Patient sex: M
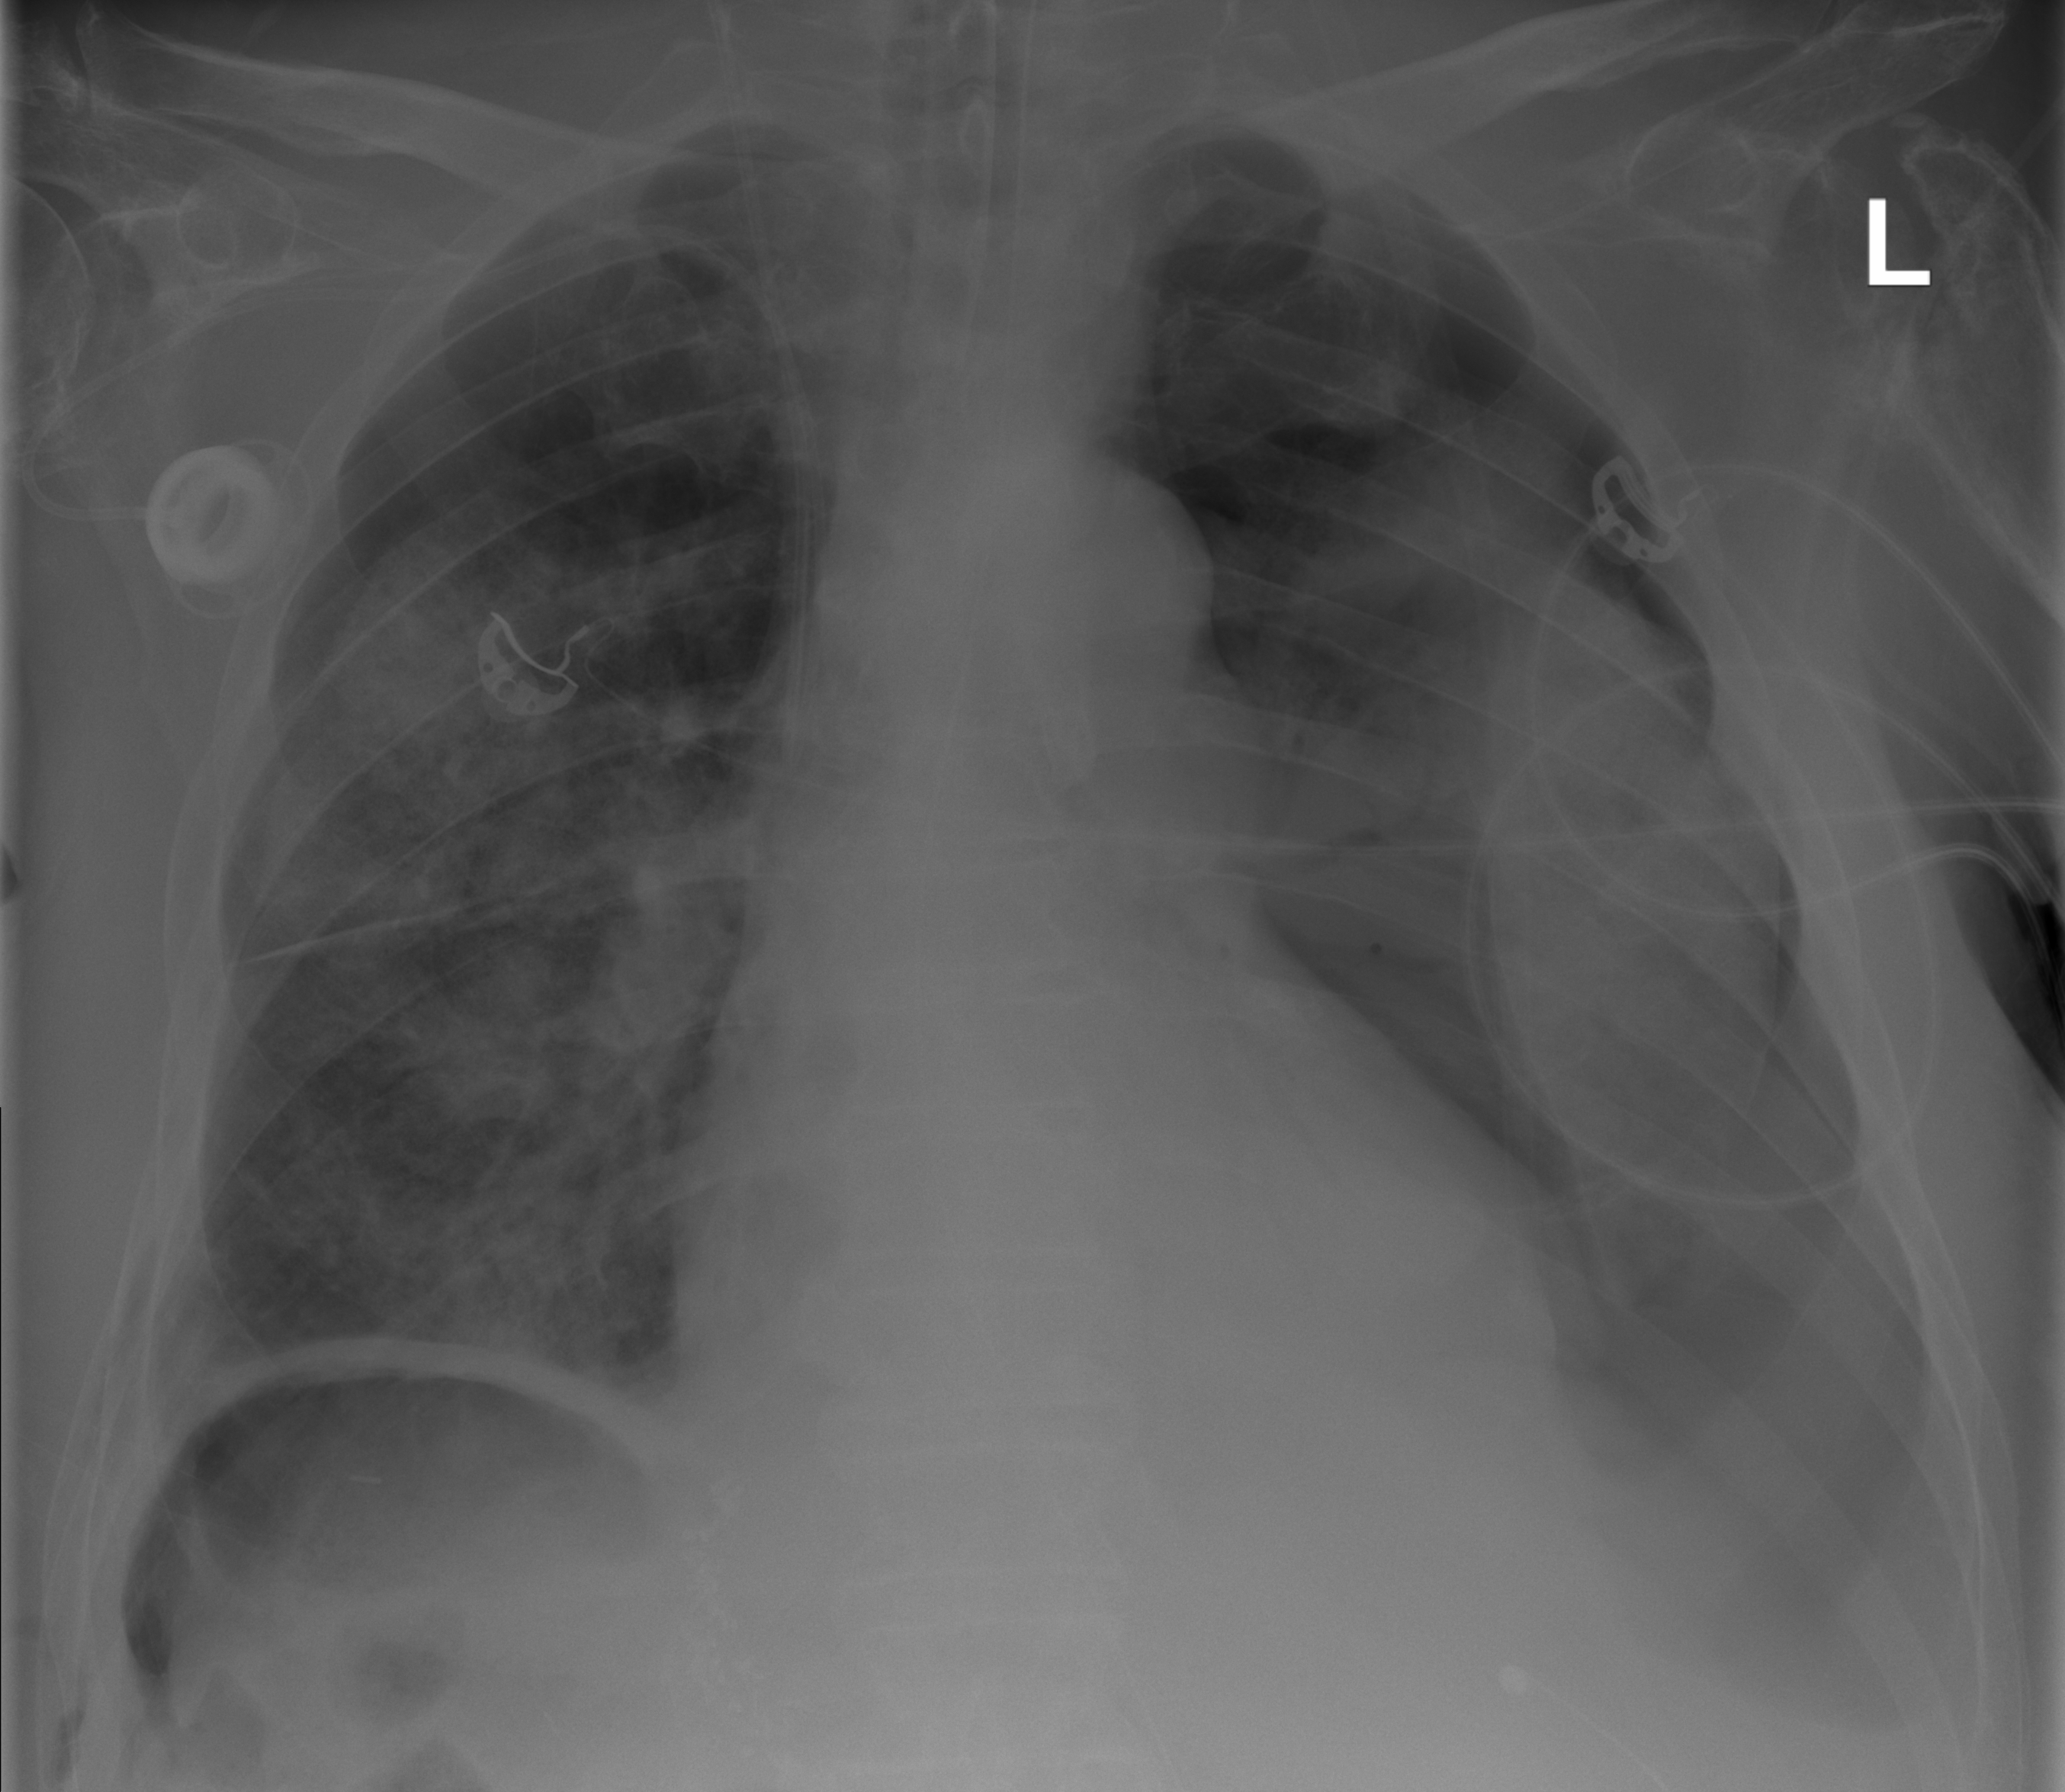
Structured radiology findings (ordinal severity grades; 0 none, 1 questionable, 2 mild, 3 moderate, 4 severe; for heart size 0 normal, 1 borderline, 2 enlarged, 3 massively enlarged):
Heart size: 0
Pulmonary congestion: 0
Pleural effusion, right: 2
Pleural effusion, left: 2
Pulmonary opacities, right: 3
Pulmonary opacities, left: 4
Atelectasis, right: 2
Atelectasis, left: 3